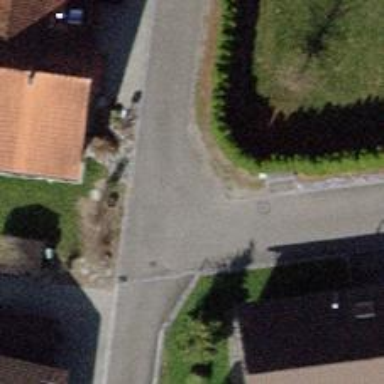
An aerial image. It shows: Living street.